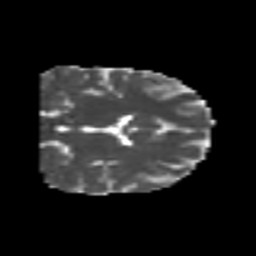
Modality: MD
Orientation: coronal
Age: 25
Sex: male
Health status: healthy